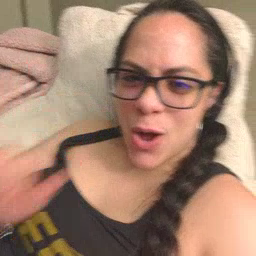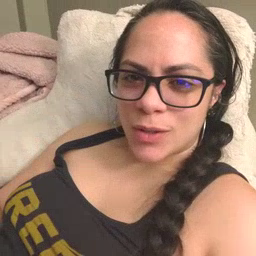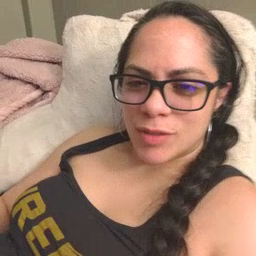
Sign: yellow